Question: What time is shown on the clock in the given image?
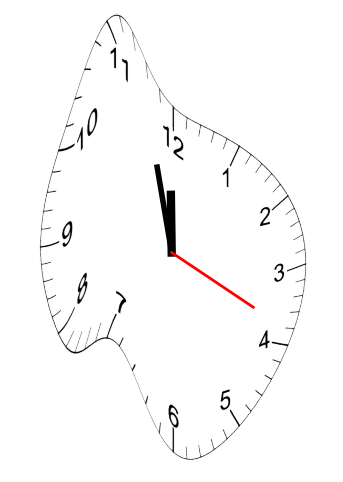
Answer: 11:57:19